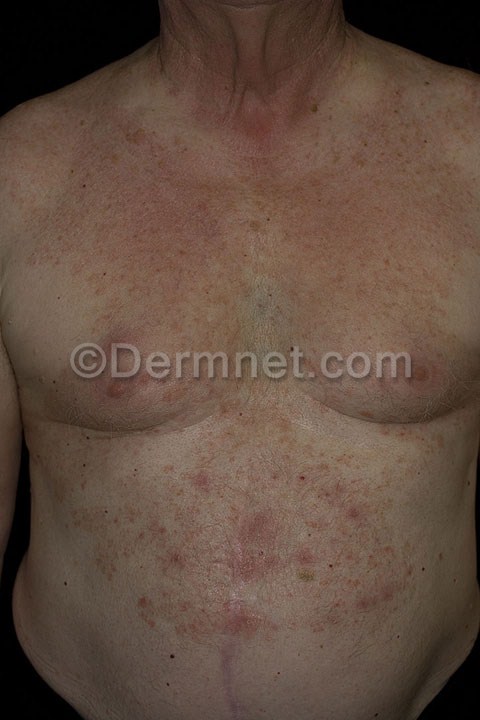
Disease: Tinea Ringworm Candidiasis and other Fungal Infections